Field crop: tomato
Growth stage: 1
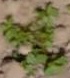
Species: portulaca